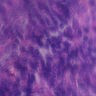
Metastatic tissue present: no